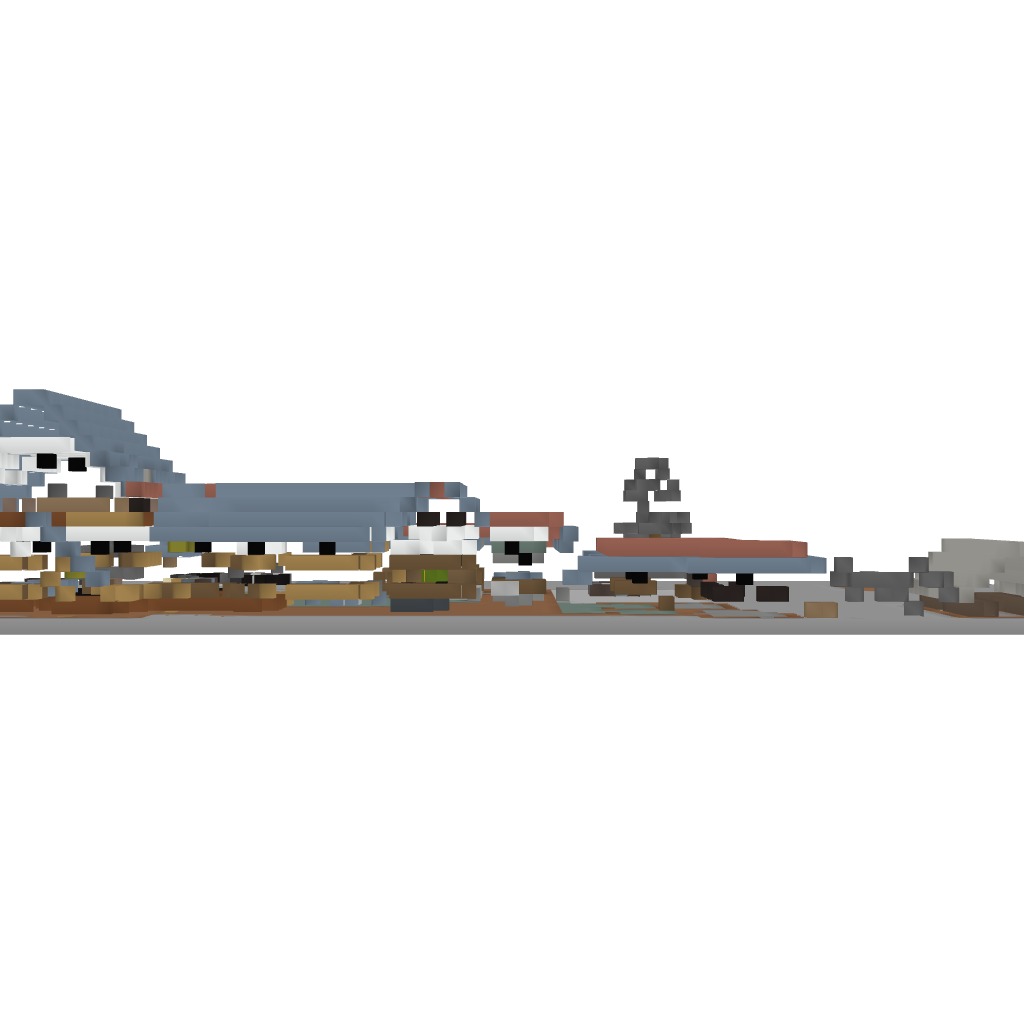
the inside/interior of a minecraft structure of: Beautiful House